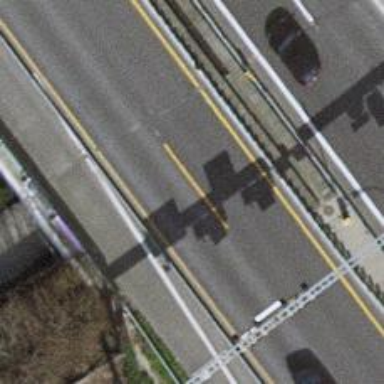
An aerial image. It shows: Bridge over motorway.